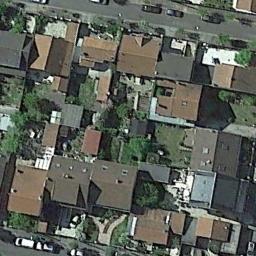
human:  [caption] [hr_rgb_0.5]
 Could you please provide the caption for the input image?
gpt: A dense residential area has lots of houses with lawns .

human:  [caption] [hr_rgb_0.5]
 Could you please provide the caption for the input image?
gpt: There are many roads and neatly arranged houses and trees and many vehicles in densely populated areas .

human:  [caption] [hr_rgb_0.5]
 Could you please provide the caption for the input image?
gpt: The dense residential is next to the road with some cars .

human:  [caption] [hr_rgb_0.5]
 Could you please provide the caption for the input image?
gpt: The residential distribution is strange .

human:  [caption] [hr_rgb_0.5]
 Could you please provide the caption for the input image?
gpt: There are brown and black buildings on dense residential area .